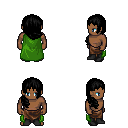
a pixel art fantasy rpg character, male body template, human, dark skin, green cape, robe skirt, black right-swept hairstyle, black shoes, four views (front, back, left, right), 2x2 character sprite sheet, small pixel art, hard edges, no anti-aliasing